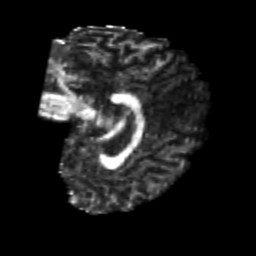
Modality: FA
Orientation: sagittal
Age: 22
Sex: female
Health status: healthy
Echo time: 0.074 s